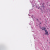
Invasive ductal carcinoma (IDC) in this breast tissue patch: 0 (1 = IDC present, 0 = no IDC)